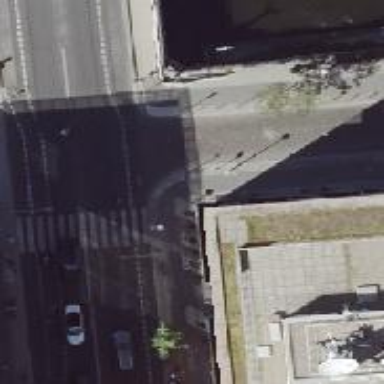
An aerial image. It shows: Unmarked crossing on footway.